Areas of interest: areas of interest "Cinema"
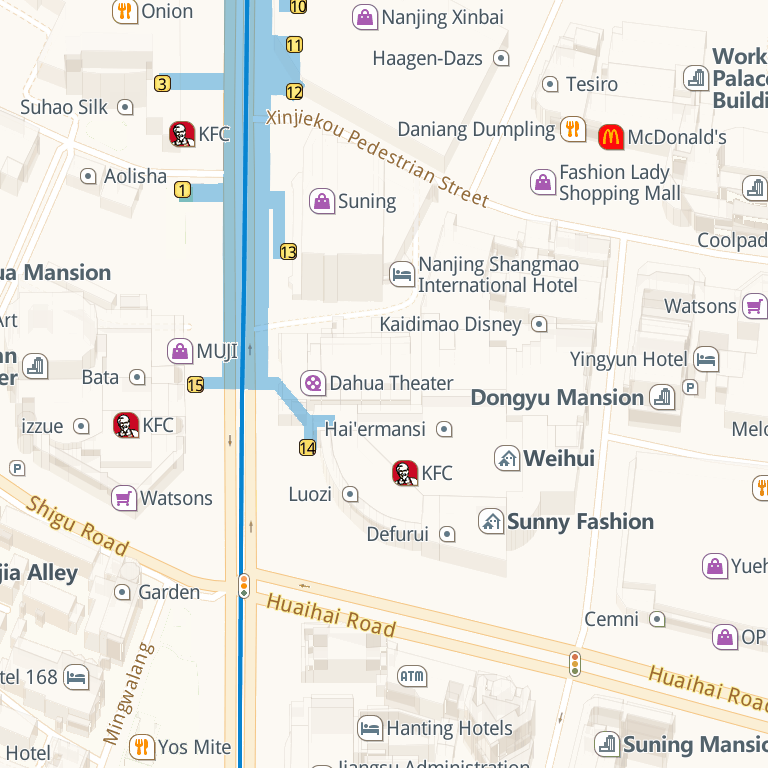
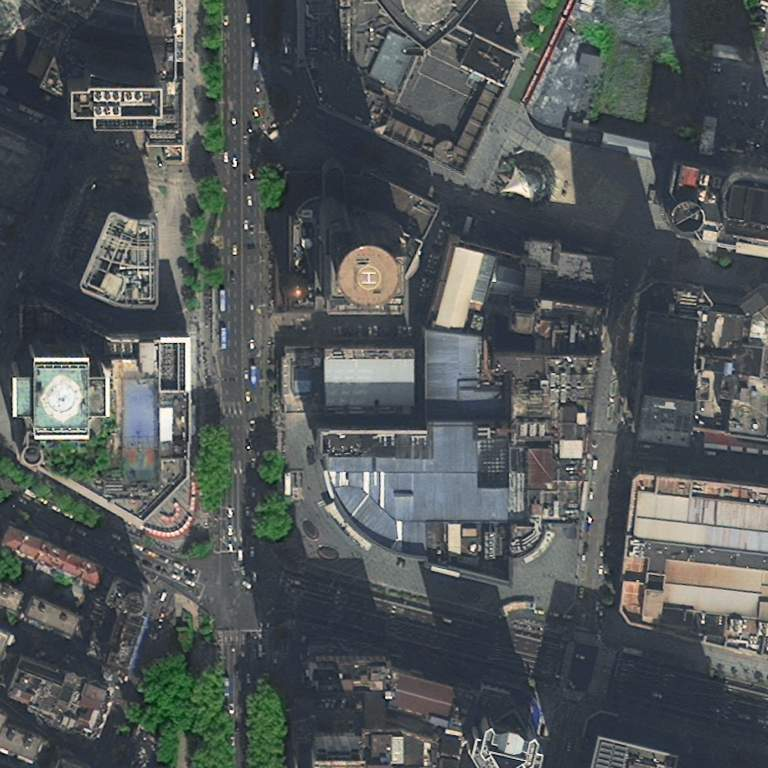